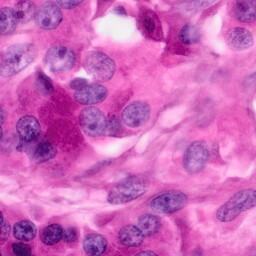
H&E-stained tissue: Pancreatic